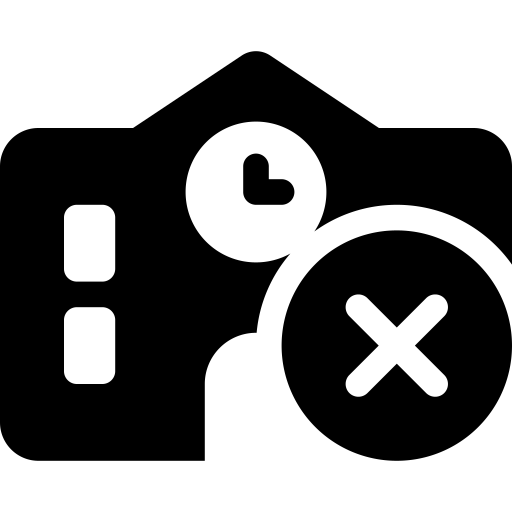
Tags: icon, FontAwesome, fa-icon, solid, school, circle, xmark